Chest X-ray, PA view. Patient: 49 years old, sex M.
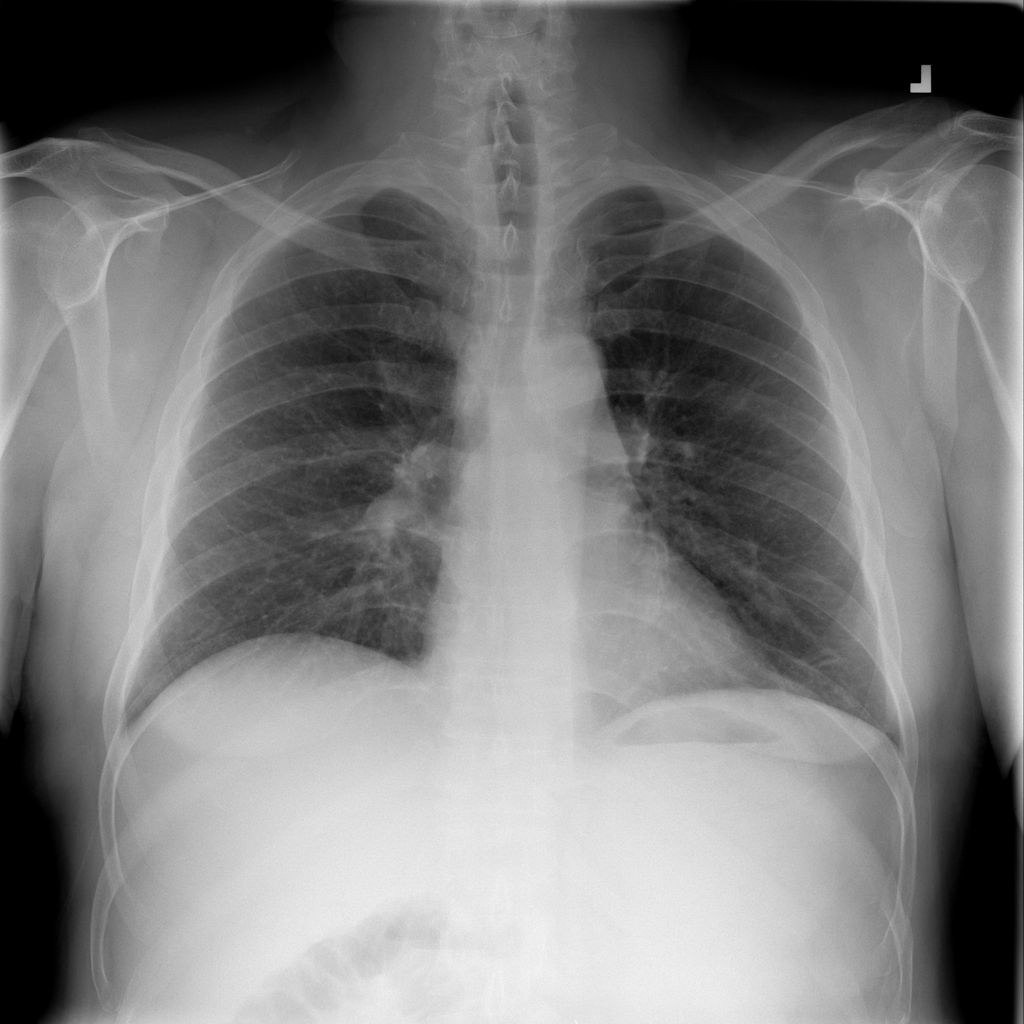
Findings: Infiltration